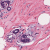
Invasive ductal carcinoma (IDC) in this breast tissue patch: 0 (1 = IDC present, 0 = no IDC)